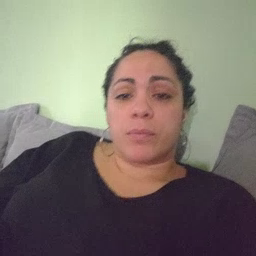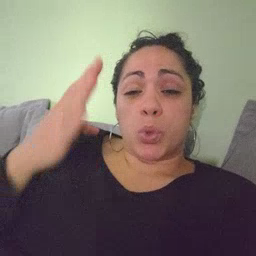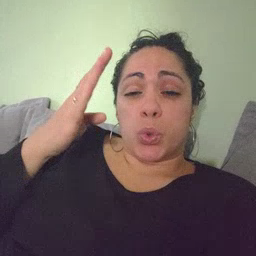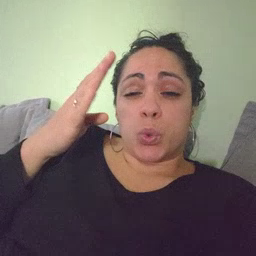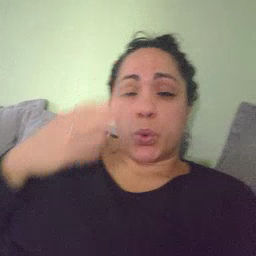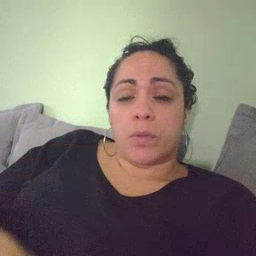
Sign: blue